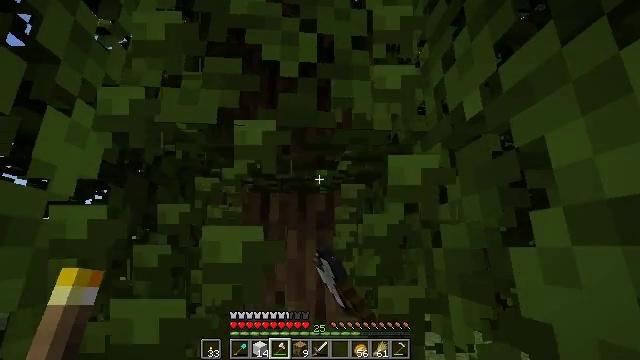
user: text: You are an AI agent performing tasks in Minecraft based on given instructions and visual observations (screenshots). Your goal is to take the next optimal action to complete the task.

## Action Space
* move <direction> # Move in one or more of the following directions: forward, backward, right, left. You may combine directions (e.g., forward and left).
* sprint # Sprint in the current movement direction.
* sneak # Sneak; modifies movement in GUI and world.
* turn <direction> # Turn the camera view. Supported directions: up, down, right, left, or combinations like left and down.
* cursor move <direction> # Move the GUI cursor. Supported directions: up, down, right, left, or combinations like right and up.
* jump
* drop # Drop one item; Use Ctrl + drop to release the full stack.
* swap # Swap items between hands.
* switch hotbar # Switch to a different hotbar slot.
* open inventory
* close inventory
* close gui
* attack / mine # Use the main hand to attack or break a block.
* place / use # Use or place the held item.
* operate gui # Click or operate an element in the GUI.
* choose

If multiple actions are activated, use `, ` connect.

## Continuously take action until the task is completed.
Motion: motion action
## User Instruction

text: Gather oak leaves by attacking.
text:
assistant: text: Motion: attack / mine